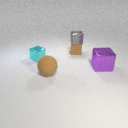
small gray metal cube above small brown rubber cube